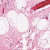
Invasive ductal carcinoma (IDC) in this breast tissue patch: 0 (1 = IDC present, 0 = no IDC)